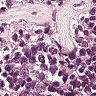
Metastatic tissue present: no